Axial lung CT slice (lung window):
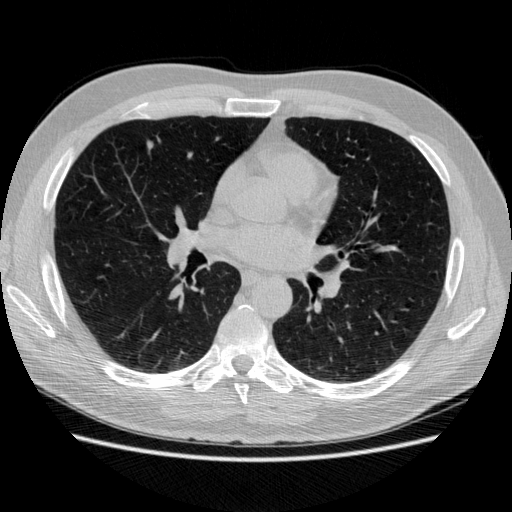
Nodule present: yes
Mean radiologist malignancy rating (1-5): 2.667